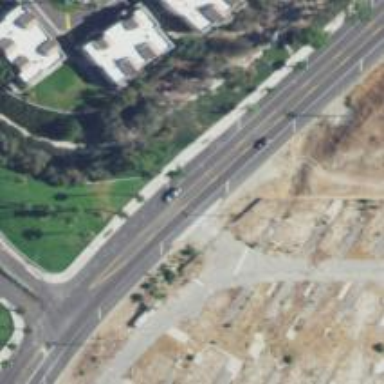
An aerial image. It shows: Service road within mobile home or trailer park.